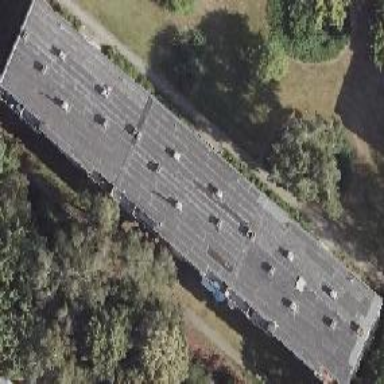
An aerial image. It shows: Brown apartment building with flat roof shape.